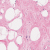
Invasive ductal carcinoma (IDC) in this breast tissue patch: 0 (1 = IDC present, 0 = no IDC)